Question: Like below image I have two tables, now I want to get all columns from 'Restaurant' table depending on 'cat' column, and number of records from 'Foods' table that have that Restaurant id.

example : (to get from 'Restaurant' table and from 'Foods' table).
'''
$sql = "select * from Restaurant,Foods where cat=6..." ;
'''
updated :
'''
$sql = "r.*,(SELECT COUNT(*) FROM restaurant_foods WHERE restaurant_id = r.id)
foods_count FROM restaurant r WHERE r.cats LIKE '%,$cat,%' limit $start,$end"
'''
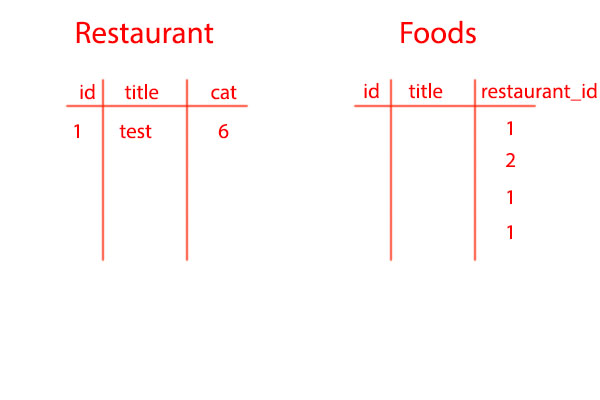
Answer: That should do the job:
'''
SELECT r.*,
(SELECT Count(*)
FROM Foods
WHERE restaurnat_id = r.id) foods_count
FROM Restaurant r
WHERE r.cat = 6
'''